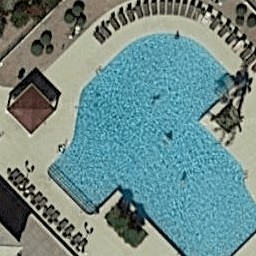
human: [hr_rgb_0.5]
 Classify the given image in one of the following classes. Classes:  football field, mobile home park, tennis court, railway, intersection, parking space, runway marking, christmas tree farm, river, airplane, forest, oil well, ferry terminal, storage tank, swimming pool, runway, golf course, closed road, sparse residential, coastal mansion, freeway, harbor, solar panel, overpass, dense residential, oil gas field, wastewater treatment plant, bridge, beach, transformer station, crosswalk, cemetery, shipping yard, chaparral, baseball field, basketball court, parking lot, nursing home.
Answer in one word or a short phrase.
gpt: swimming pool